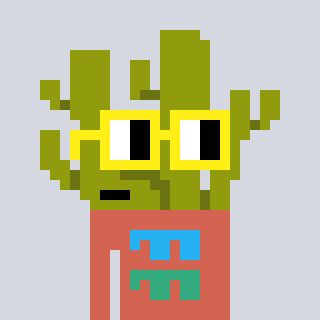
a pixel art character with square yellow glasses, a cactus-shaped head and a peachy-colored body on a cool background